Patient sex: M
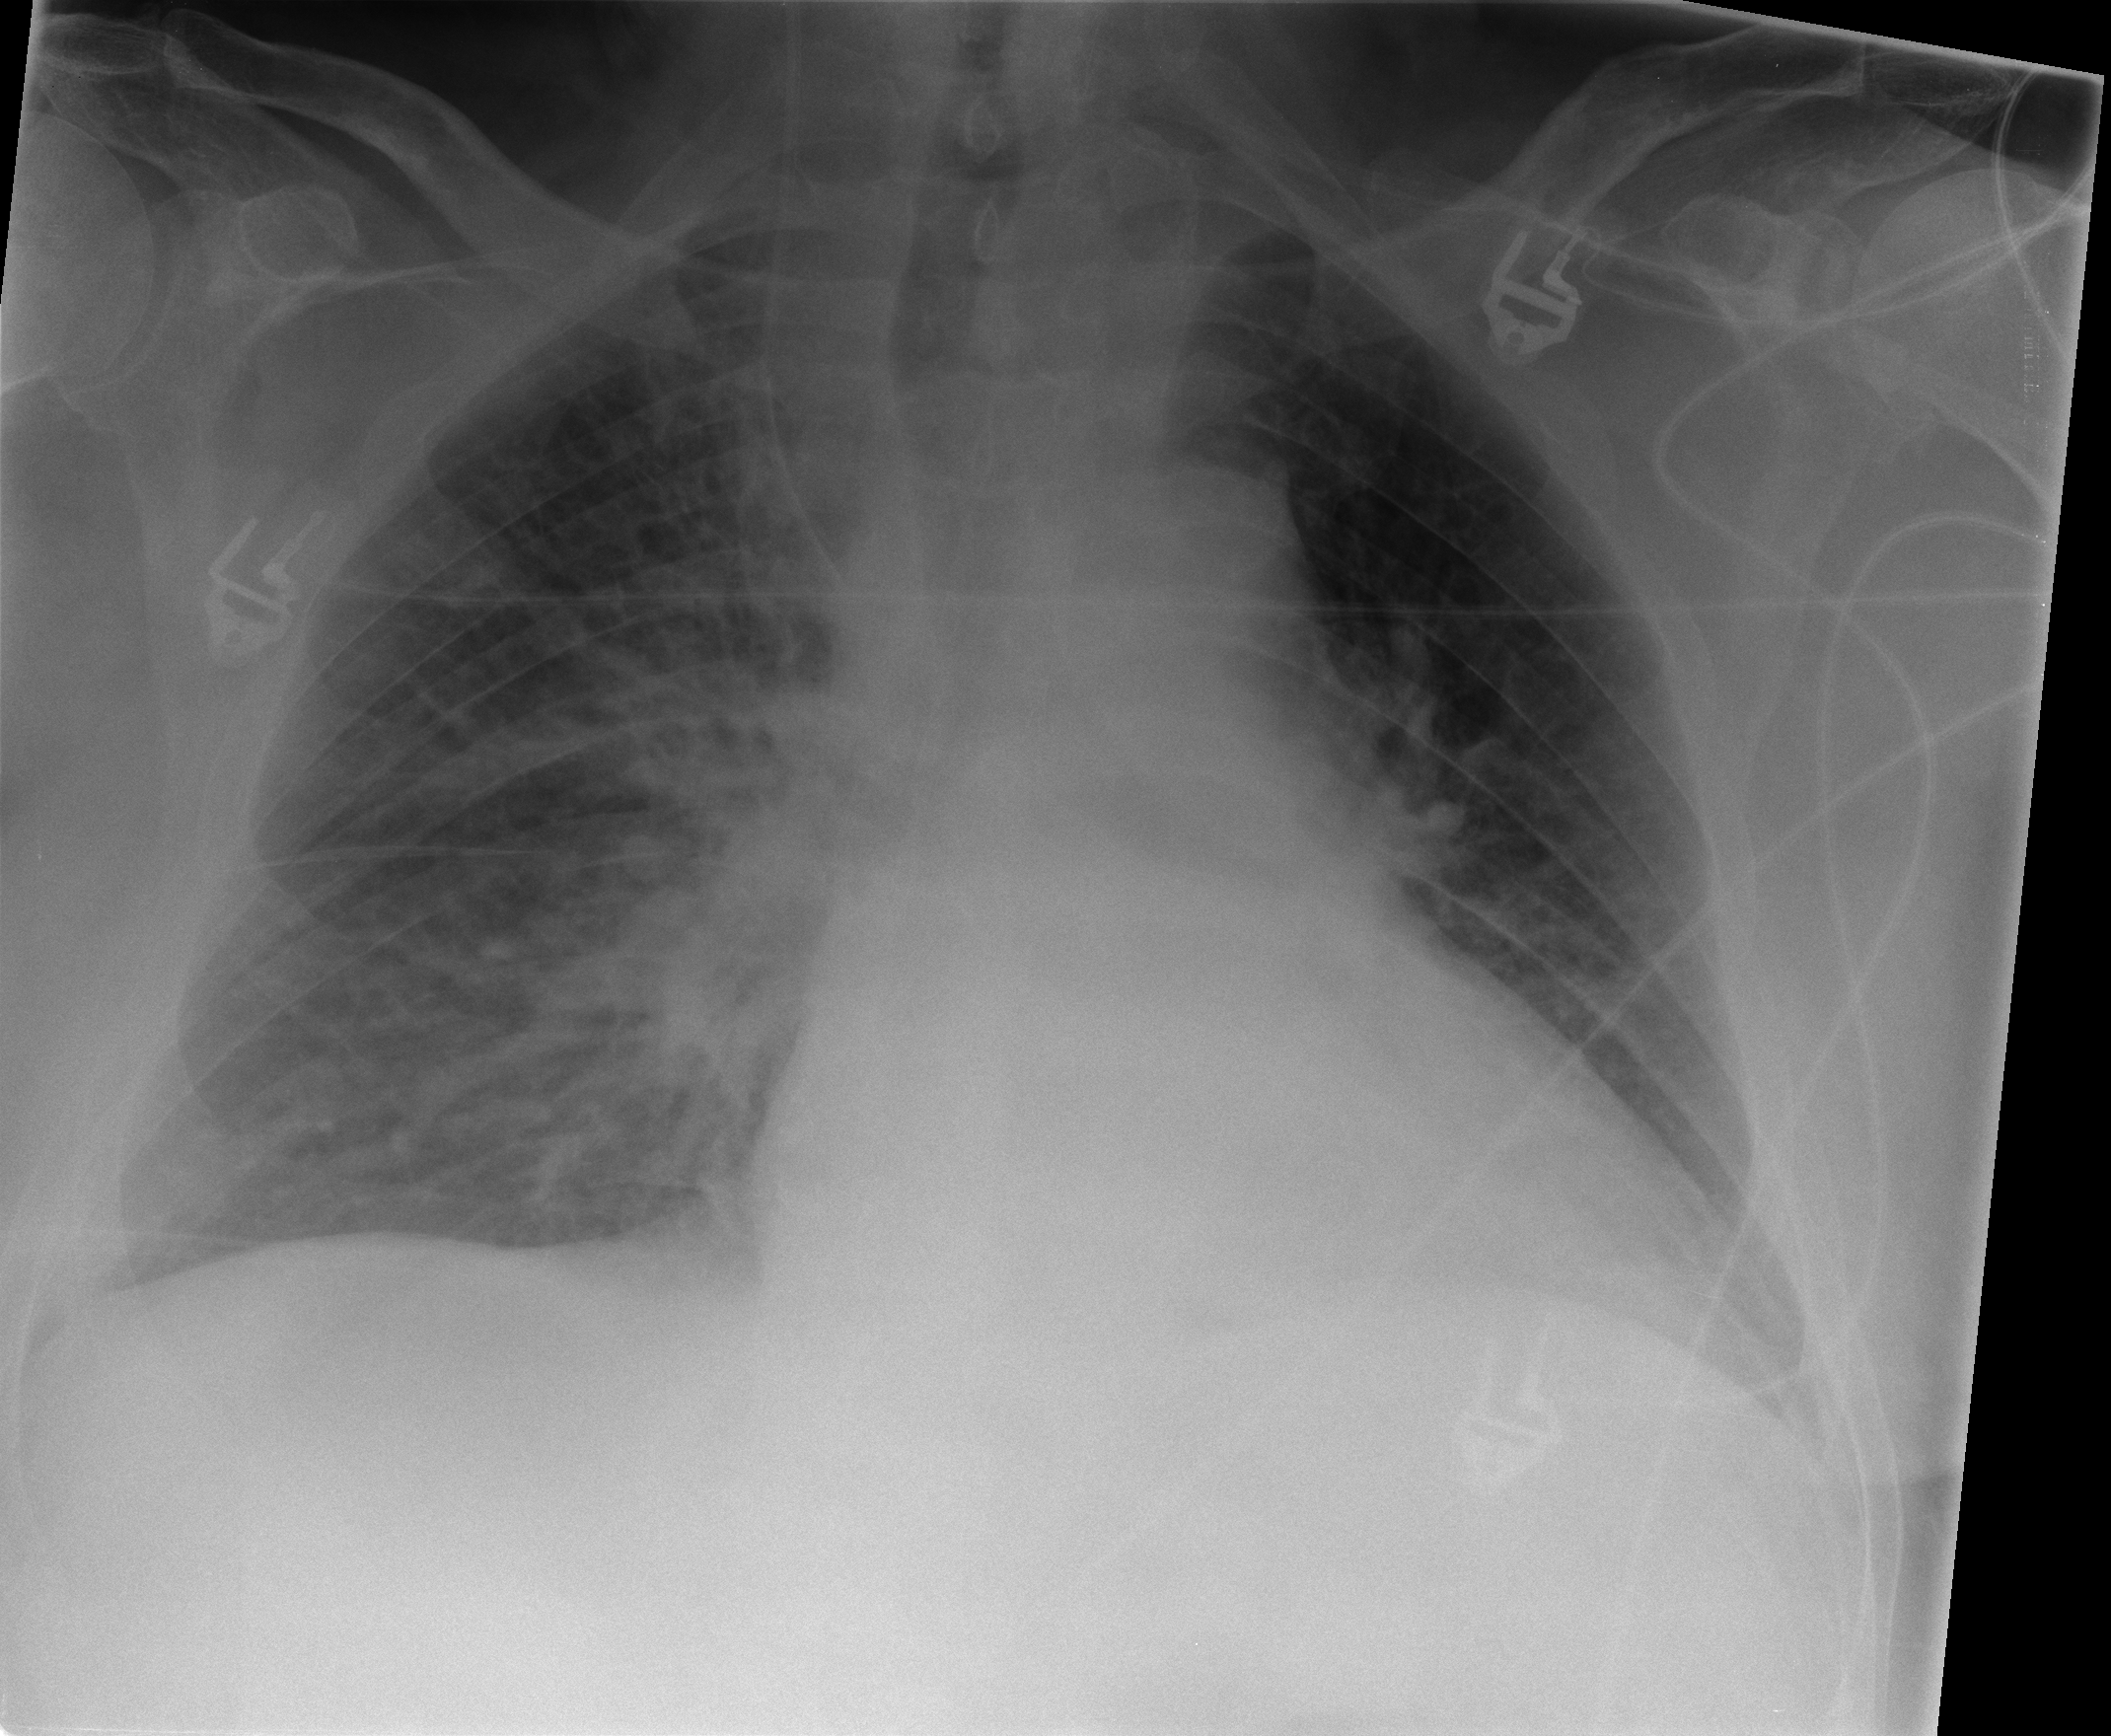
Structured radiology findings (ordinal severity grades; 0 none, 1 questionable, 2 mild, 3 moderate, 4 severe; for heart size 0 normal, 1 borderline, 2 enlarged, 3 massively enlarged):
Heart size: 2
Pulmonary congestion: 2
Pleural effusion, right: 1
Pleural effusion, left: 1
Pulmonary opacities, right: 0
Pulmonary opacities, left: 0
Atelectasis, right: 0
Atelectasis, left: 0